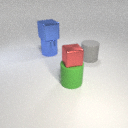
large green rubber cylinder in front of large gray rubber cylinder